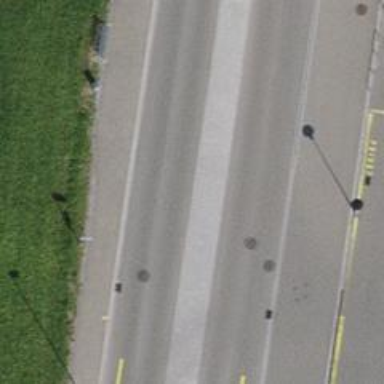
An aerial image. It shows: Bus stop with designated public transport stop position.